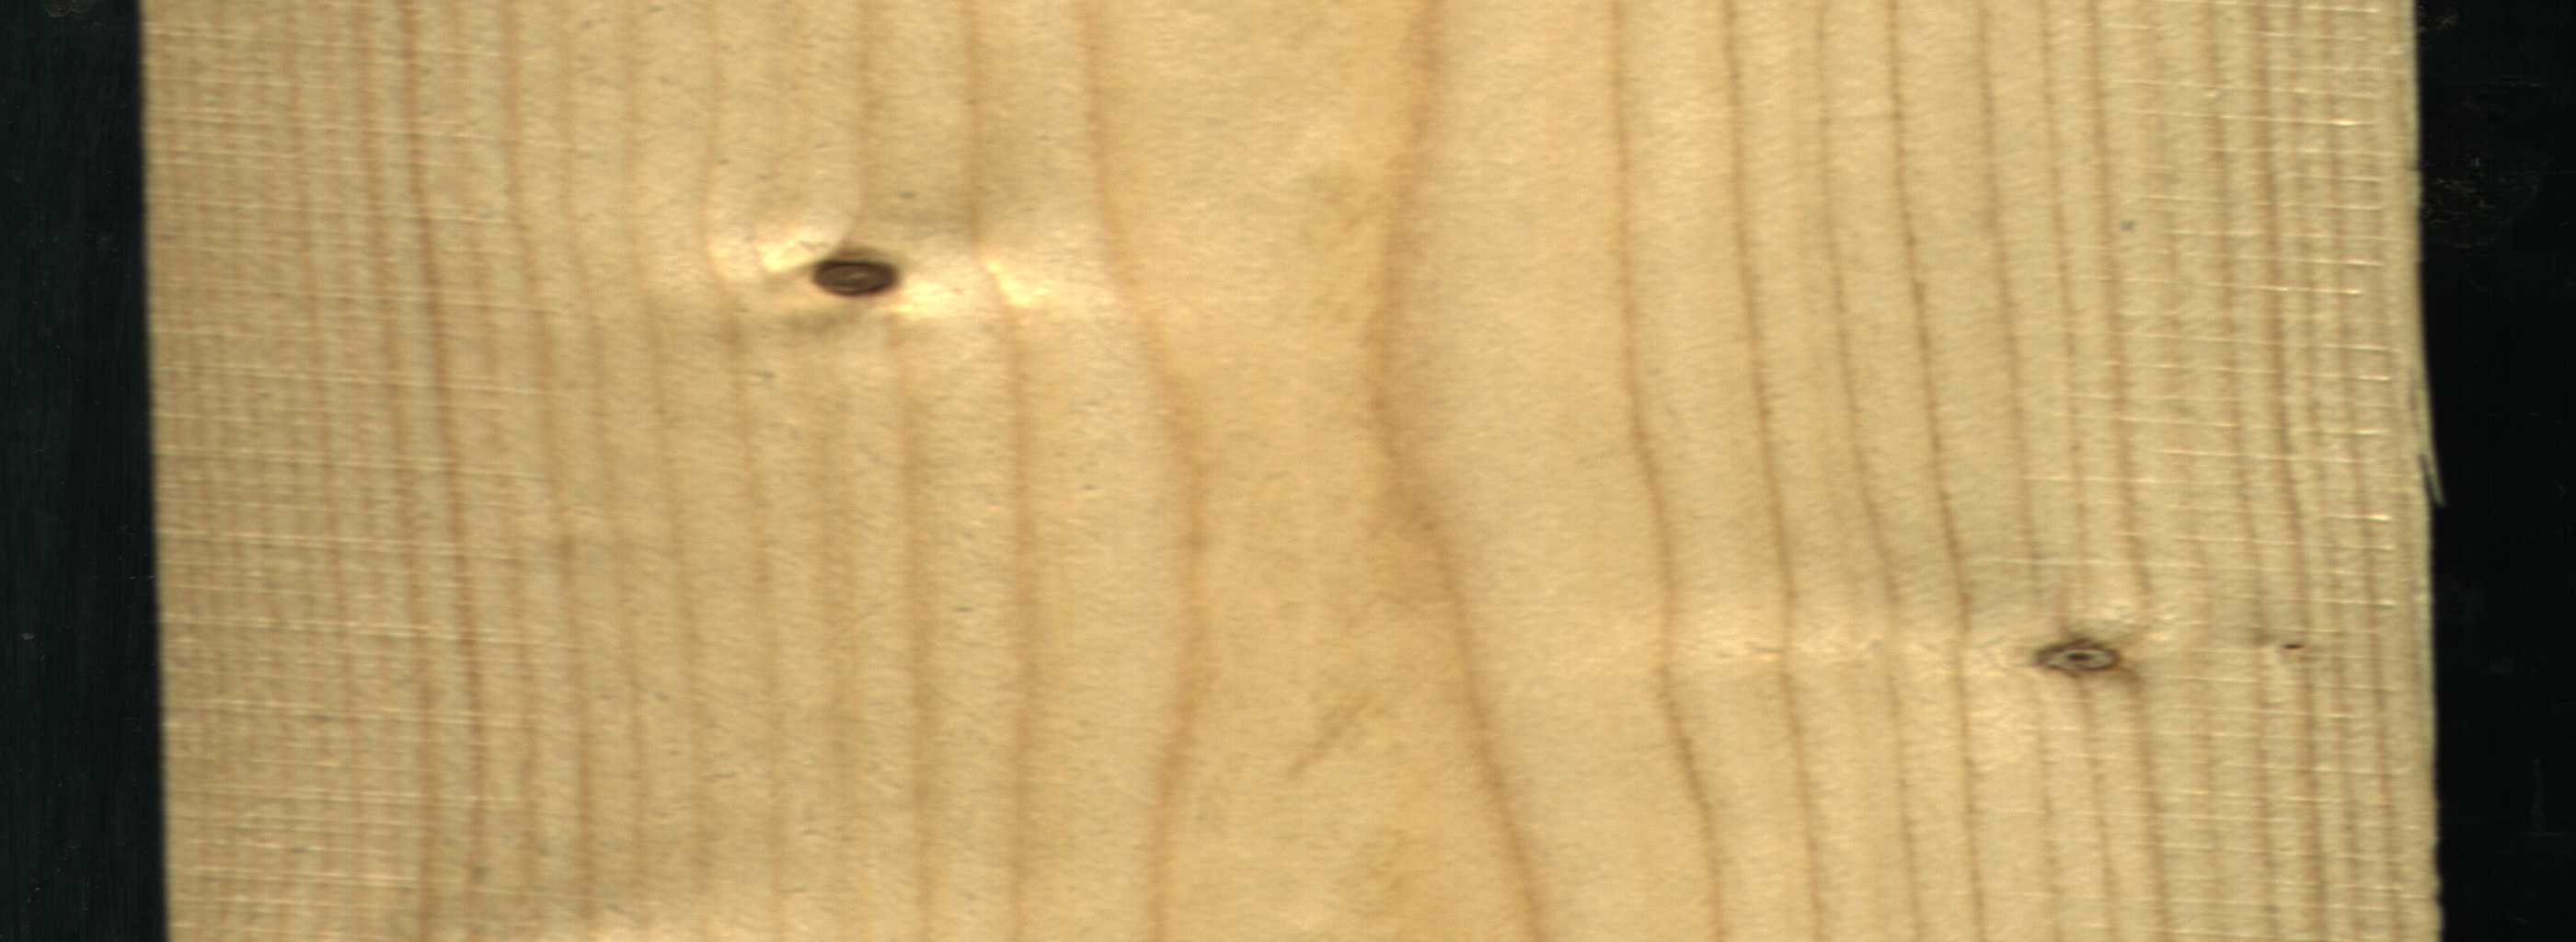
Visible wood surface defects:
Live_Knot
Live_Knot